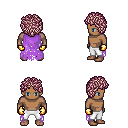
a pixel art fantasy rpg character, male body template, human, dark skin, maroon tattered cape, white pants, white blonde curly afro hairstyle, gold gloves, four views (front, back, left, right), 2x2 character sprite sheet, small pixel art, hard edges, no anti-aliasing